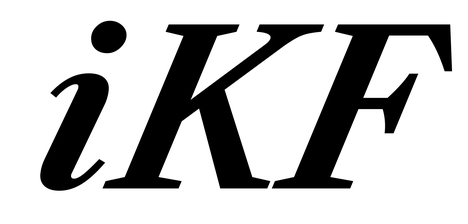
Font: LibreCaslonText-Italic_Bold_Italic